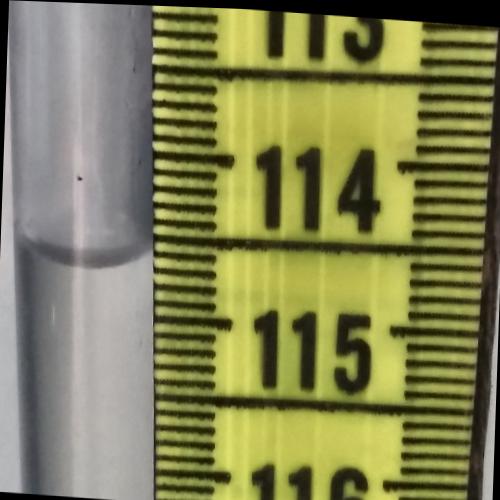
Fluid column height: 114.7 cm